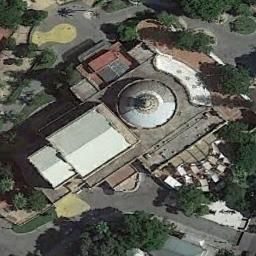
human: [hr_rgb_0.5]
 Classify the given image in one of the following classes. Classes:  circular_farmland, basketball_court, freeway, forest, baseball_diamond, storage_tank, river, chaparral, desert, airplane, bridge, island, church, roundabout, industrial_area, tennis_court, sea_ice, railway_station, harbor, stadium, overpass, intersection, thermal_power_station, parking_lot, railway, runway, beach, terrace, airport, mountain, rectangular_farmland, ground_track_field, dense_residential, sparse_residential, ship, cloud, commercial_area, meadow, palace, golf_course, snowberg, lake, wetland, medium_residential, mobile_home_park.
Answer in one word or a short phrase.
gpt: church